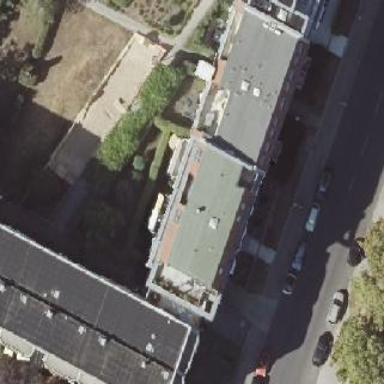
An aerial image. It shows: Building consisting of apartments with double saltbox roof shape.